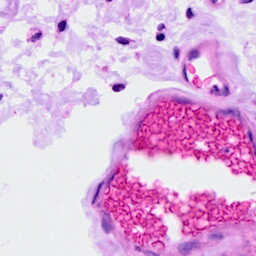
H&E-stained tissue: Ovarian